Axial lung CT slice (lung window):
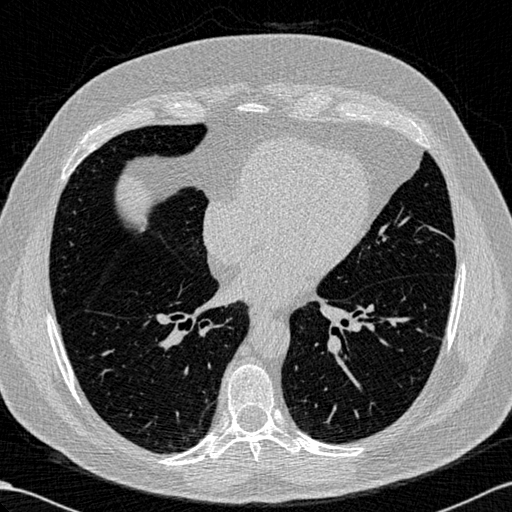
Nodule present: no